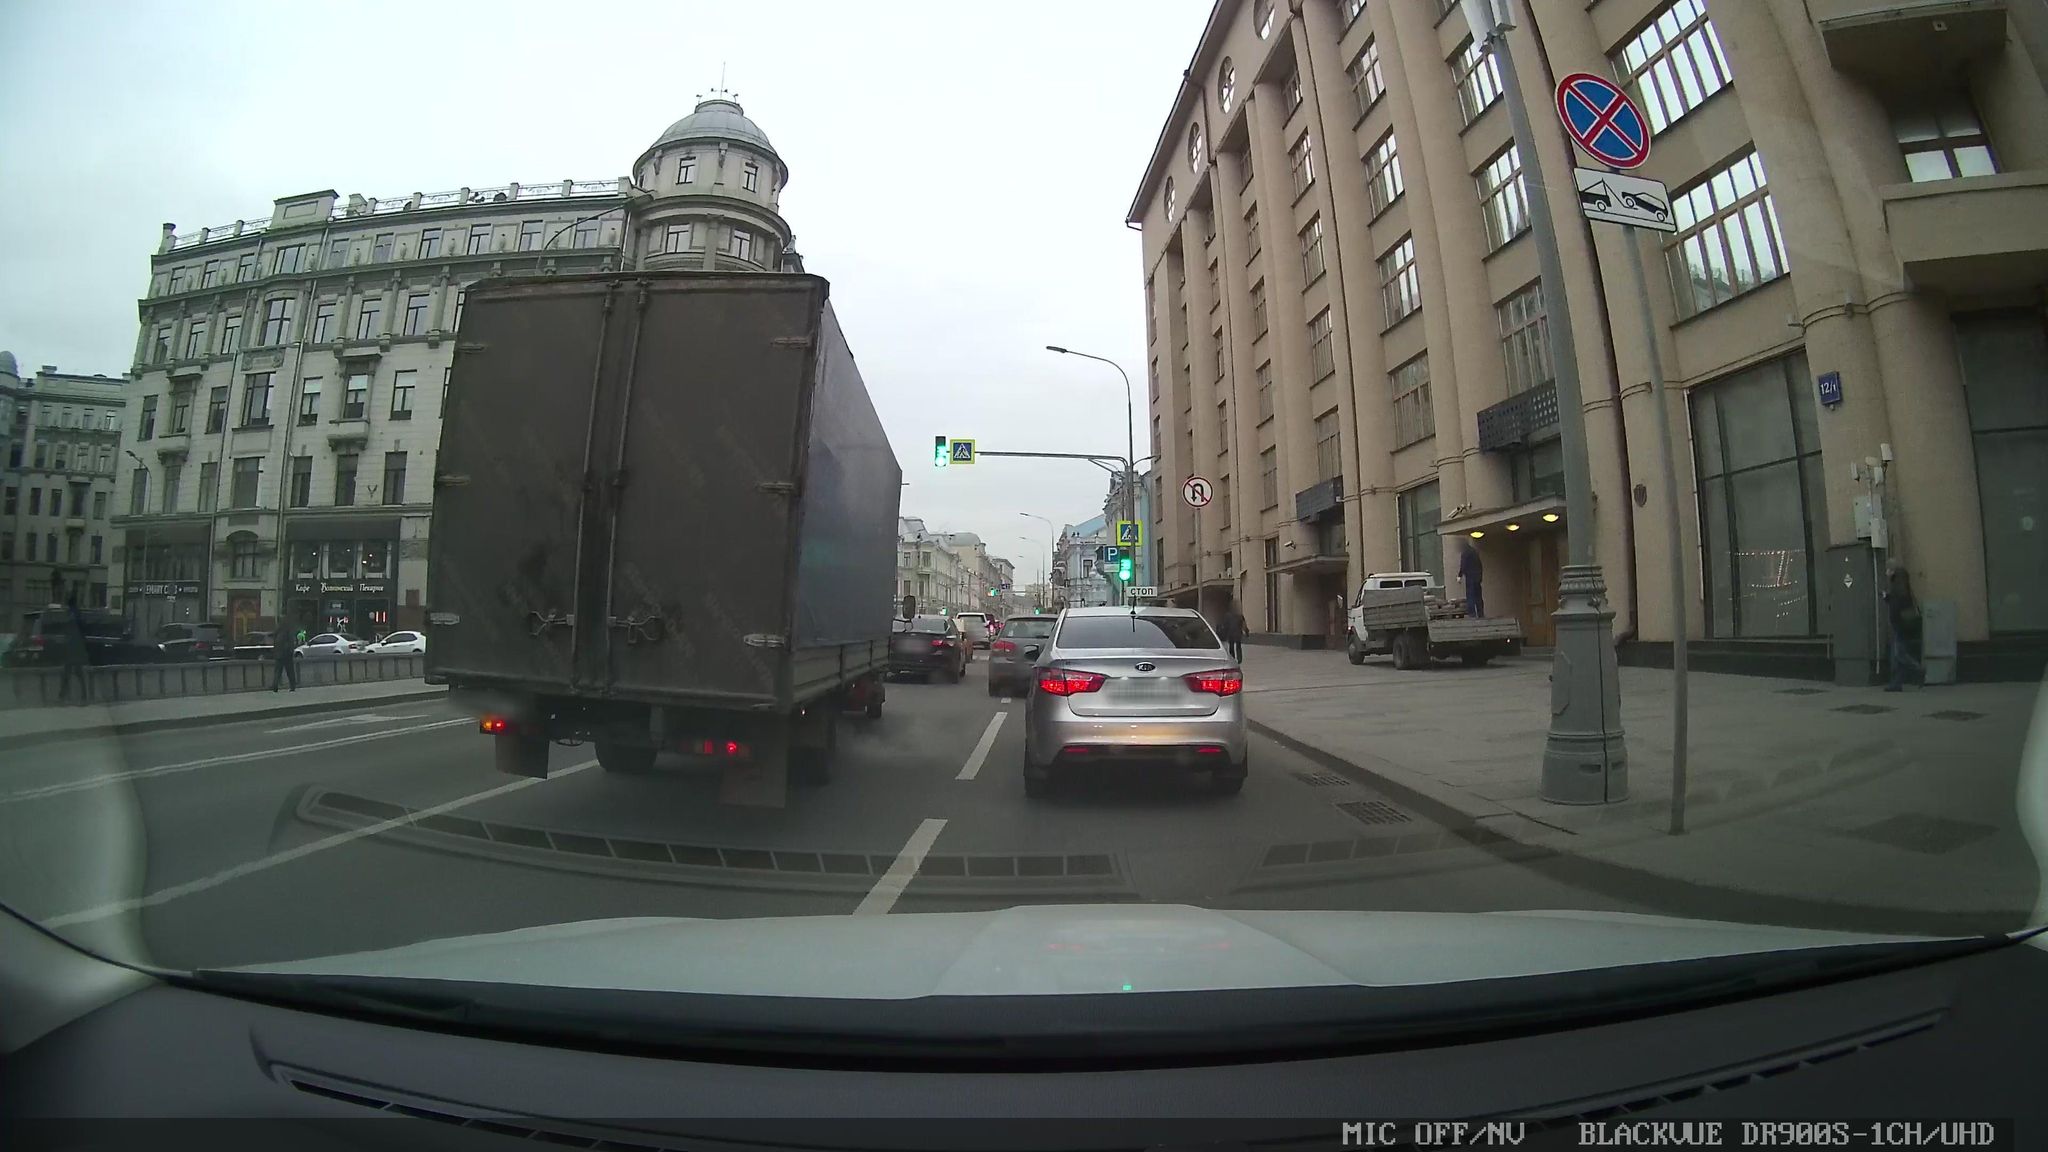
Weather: cloudy
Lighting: day
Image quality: good
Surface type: driving surface
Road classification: footway
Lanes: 2
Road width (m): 2
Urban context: urban centre
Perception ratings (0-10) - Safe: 0.94, Lively: 8.41, Beautiful: 0.72, Boring: 2.9, Depressing: 7.75, Wealthy: 6.62